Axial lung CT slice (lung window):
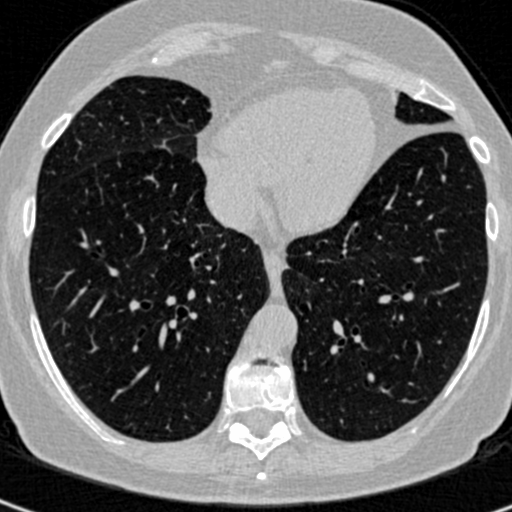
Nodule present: no